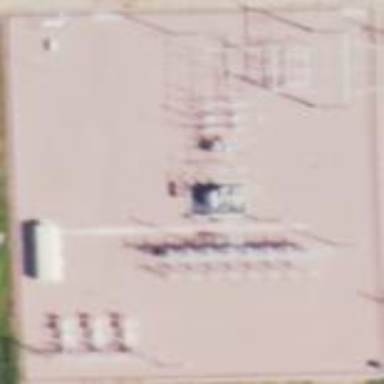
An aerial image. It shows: Power substation primarily used for electricity generation.